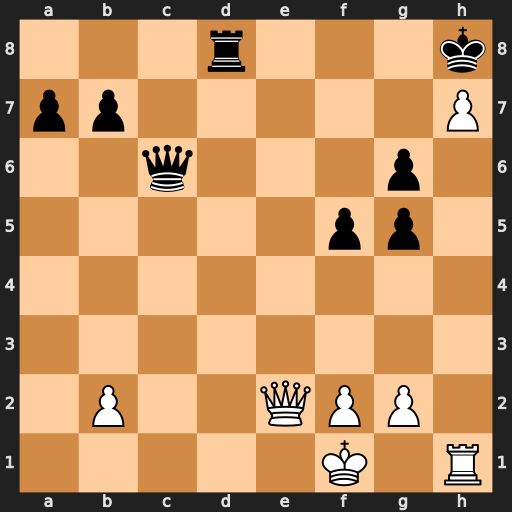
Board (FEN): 3r3k/pp5P/2q3p1/5pp1/8/8/1P2QPP1/5K1R
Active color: w
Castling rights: -
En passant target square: -
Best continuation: Qe5+ Qf6 Qxf6#